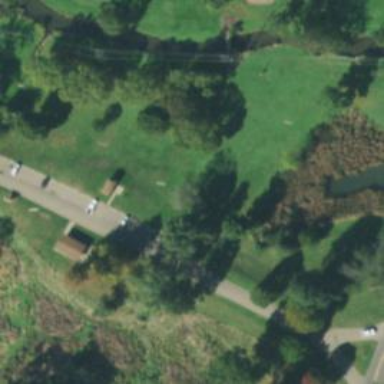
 perfect for leisurely sports activities."